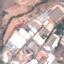
Label: Industrial